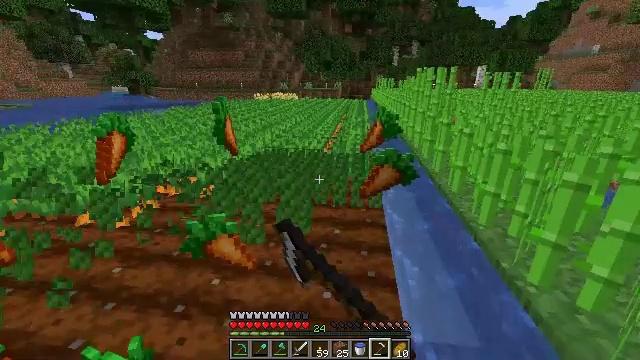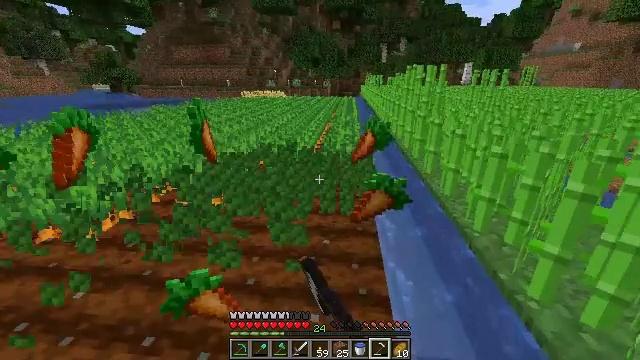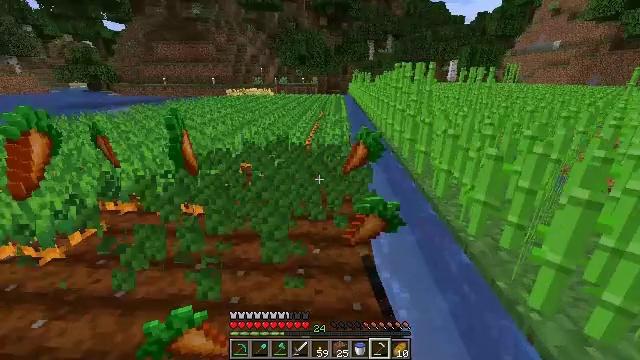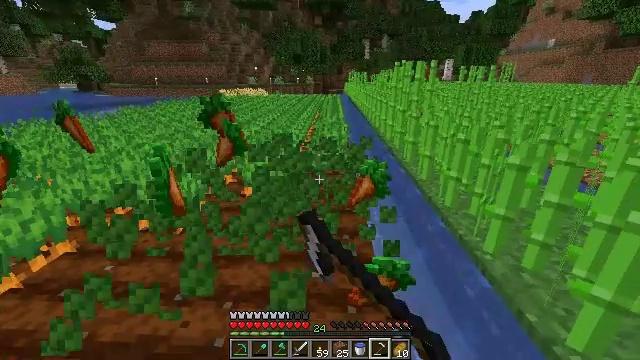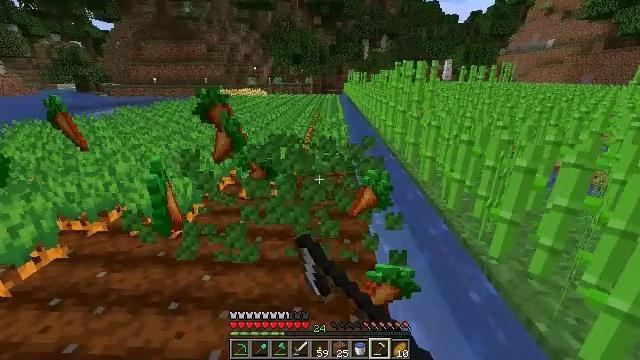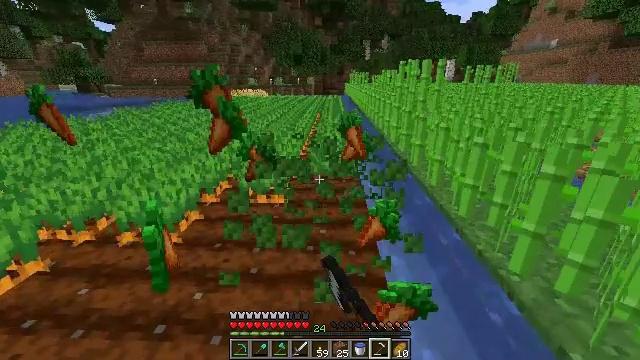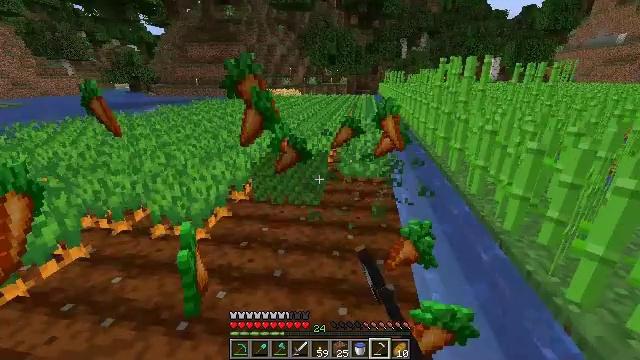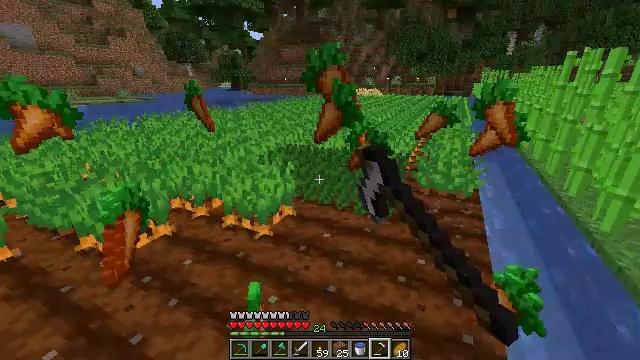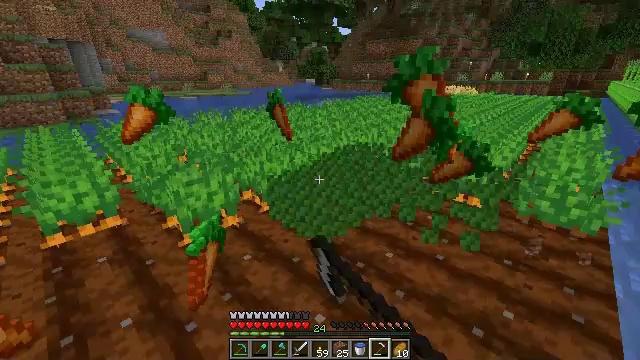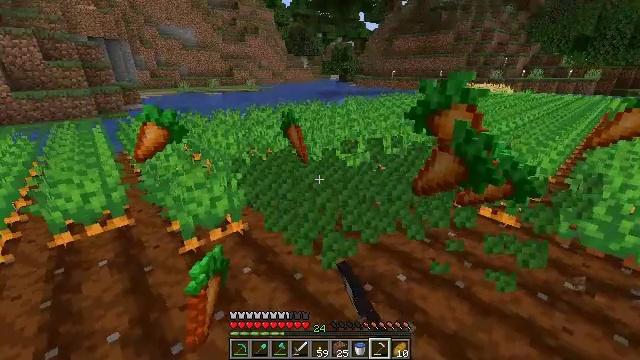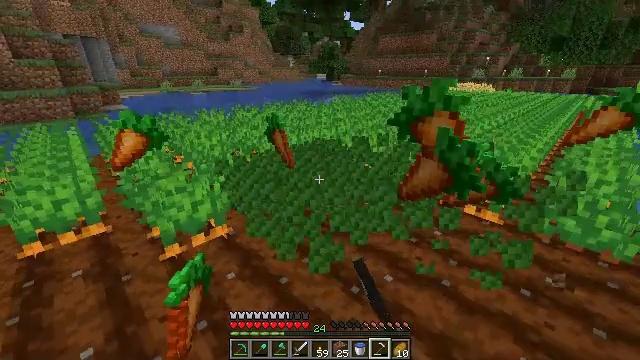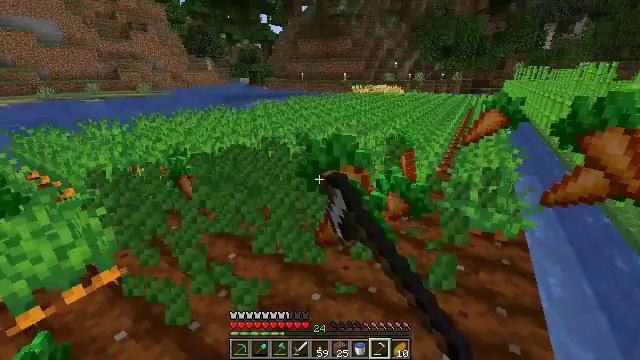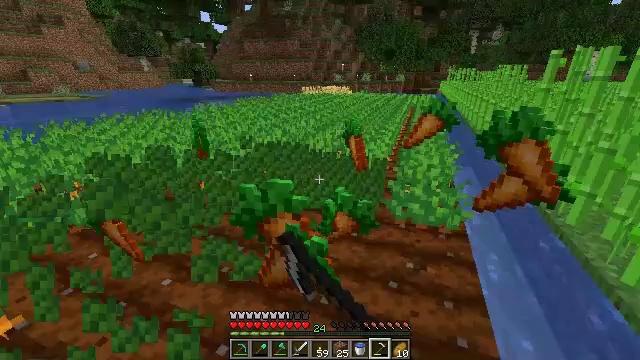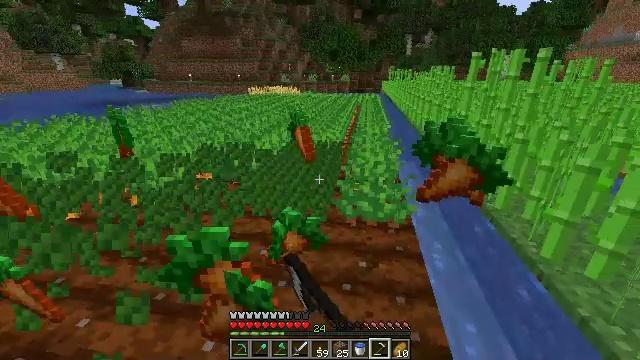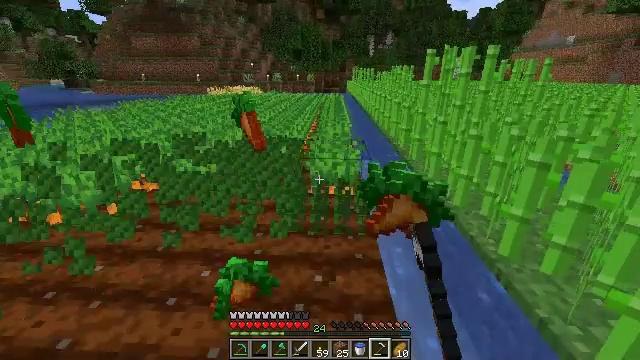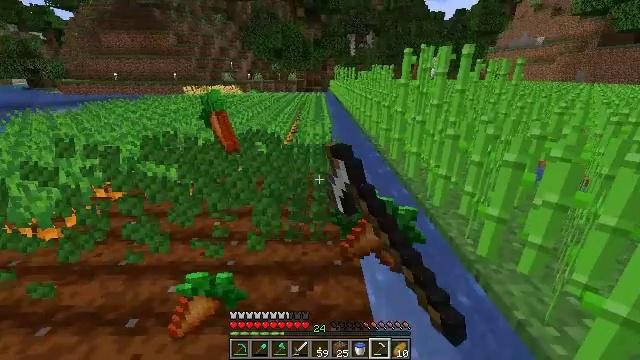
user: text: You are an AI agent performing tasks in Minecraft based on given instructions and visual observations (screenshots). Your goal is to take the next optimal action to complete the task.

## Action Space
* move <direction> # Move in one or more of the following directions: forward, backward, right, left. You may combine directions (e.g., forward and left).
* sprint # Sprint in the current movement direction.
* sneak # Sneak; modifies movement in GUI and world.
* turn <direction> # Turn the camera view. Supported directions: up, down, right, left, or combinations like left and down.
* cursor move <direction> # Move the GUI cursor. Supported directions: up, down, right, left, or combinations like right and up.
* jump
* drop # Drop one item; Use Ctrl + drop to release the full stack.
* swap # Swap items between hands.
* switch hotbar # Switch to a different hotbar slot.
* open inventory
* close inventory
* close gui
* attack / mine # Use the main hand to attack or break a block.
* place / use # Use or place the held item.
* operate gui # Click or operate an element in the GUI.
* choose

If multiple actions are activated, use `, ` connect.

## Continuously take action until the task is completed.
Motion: motion action
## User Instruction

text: Harvest carrots from the farmland.
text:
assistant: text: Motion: move forward, turn right, attack / mine
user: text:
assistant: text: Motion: move forward, turn right, attack / mine
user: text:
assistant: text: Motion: move forward, attack / mine
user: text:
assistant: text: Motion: move forward, attack / mine
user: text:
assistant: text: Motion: move forward, attack / mine
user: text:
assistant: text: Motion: move forward, turn left, attack / mine
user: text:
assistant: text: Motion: move forward, turn left, attack / mine
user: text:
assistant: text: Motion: move forward, turn left, attack / mine
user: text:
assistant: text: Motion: move forward and move right, turn left, attack / mine
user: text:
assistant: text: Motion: move forward and move right, turn right, attack / mine
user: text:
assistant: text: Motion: move forward and move right, turn right, attack / mine
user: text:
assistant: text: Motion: move forward and move right, turn right, attack / mine
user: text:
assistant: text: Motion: move forward and move right, turn right, attack / mine
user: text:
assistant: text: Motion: move forward and move right, turn right, attack / mine
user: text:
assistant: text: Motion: move forward and move right, turn right, attack / mine
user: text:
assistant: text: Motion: move forward and move right, turn right, attack / mine
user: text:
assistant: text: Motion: move forward, attack / mine
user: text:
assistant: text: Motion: move forward, attack / mine
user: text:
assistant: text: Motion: move forward, attack / mine
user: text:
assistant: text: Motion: move forward, turn left, attack / mine
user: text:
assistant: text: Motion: move forward, turn left, attack / mine
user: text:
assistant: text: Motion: move forward, turn left, attack / mine
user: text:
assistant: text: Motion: move forward, turn left, attack / mine
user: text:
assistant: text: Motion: move forward, turn left, attack / mine
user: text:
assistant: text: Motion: move forward, turn left, attack / mine
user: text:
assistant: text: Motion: move forward, attack / mine
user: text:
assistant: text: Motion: move forward and move right, turn right, attack / mine
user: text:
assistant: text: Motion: move forward and move right, turn right, attack / mine
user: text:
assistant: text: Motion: move forward and move right, turn right, attack / mine
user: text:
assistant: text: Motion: move forward and move right, turn right, attack / mine